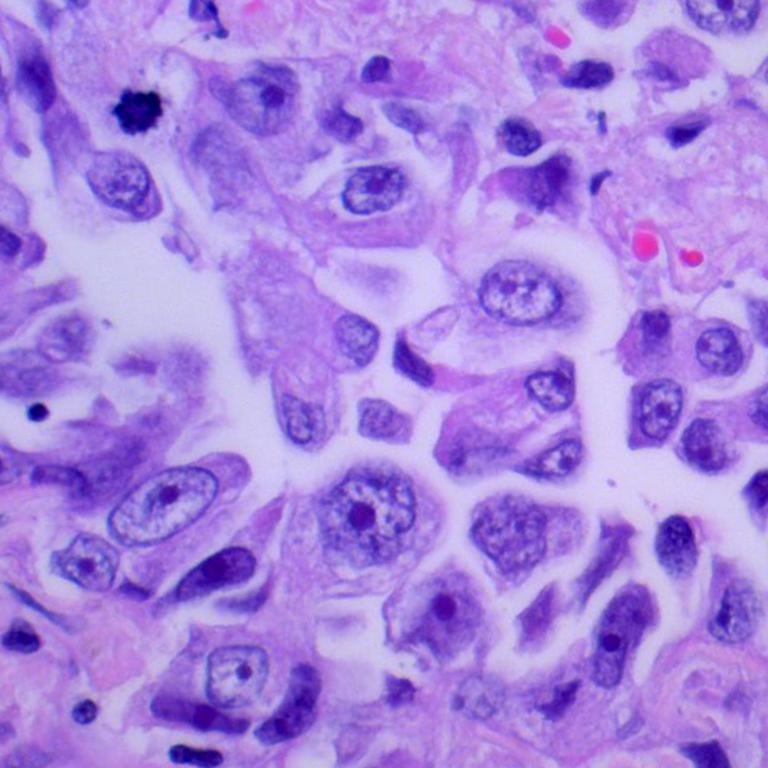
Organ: lung
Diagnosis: adenocarcinomas